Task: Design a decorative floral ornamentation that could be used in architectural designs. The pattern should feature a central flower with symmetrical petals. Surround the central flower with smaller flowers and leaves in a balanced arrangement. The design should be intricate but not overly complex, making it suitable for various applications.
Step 1303:
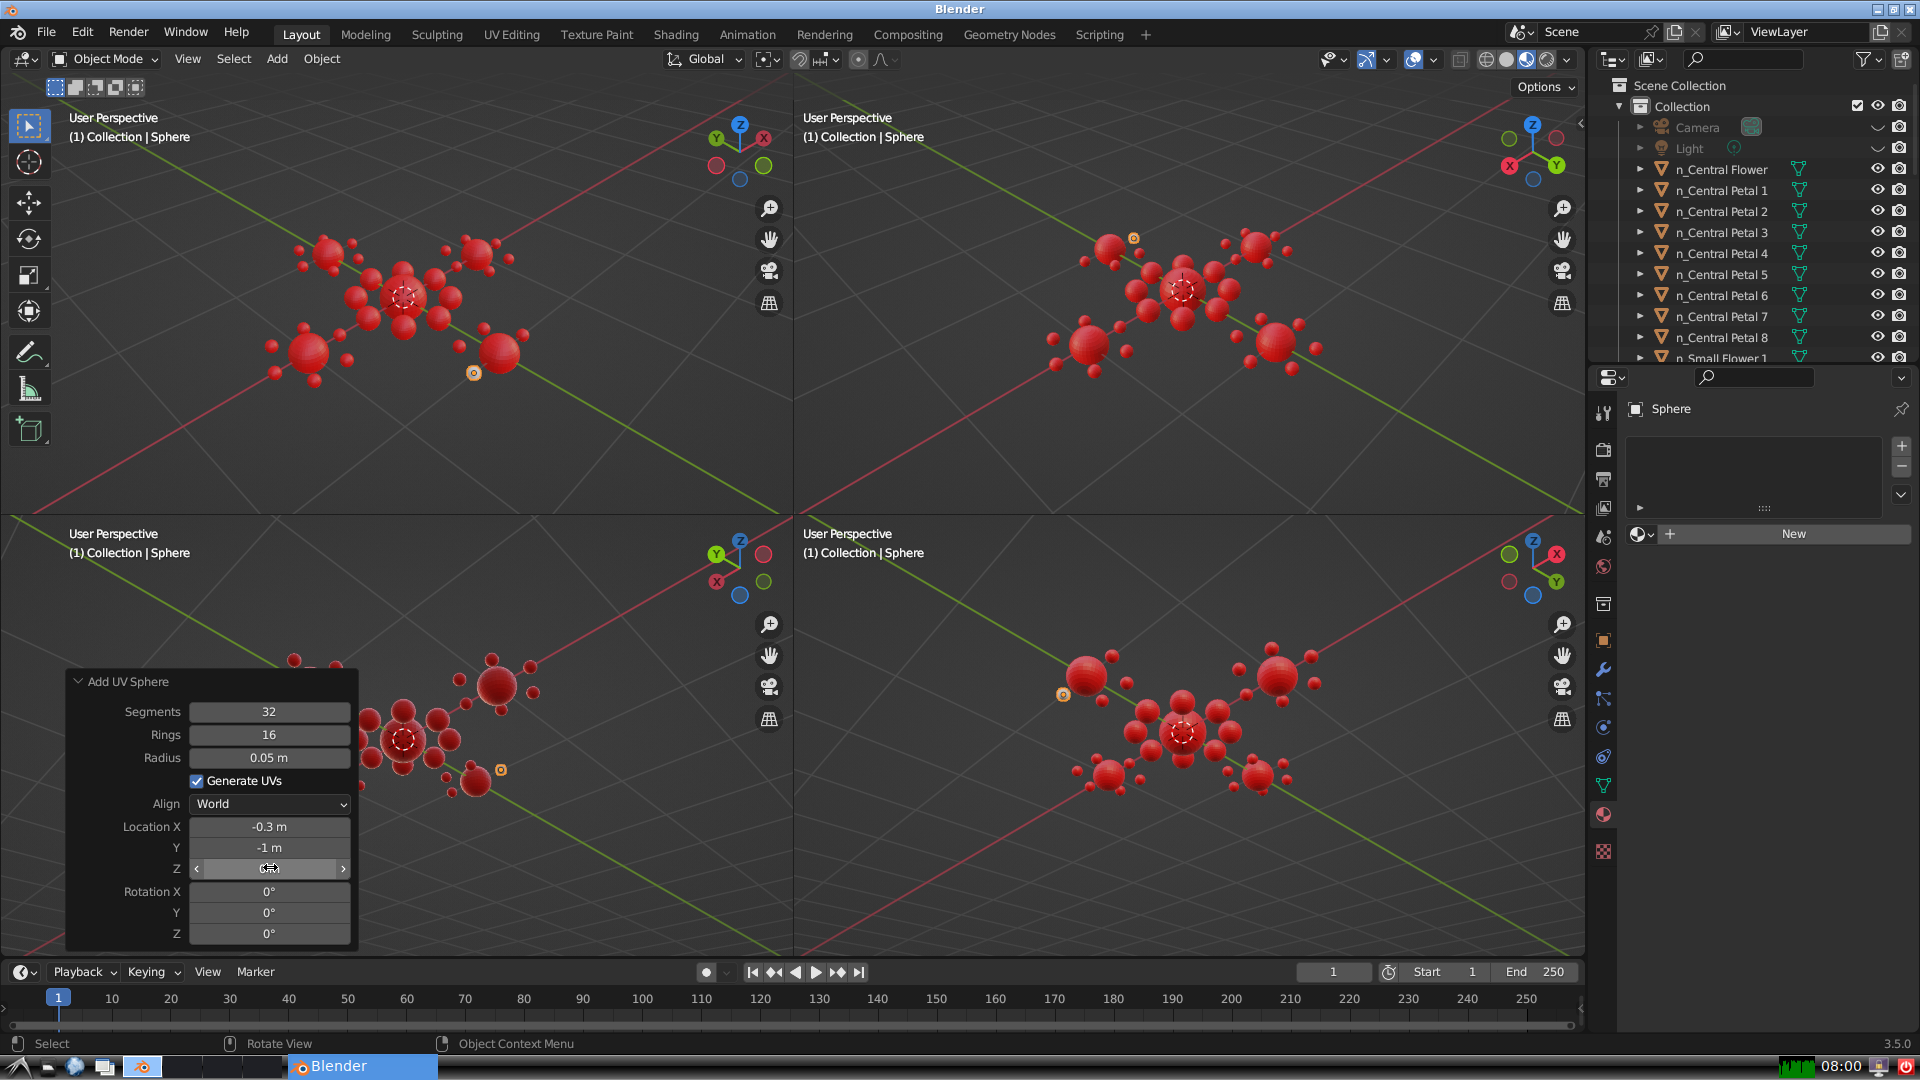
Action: {"mouse_move": [960, 540]}